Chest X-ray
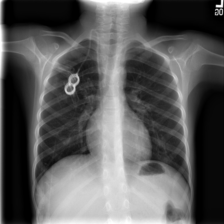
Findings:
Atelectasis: negative
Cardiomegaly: negative
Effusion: negative
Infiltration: negative
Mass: negative
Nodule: negative
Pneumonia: negative
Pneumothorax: negative
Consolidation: negative
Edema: negative
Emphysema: negative
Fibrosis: negative
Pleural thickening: negative
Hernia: negative